Question: I have buttons setup on a website I'm working on. I would like to create a 2px border outside of the button, with a bit of spacing. See image of the design.

I'm able to create the border, but not the spacing outside of it. Here is the current dev site. the button is the first graphic.
I've tried 2 approaches so far..
1. Add a transparent border. Unfortunately, I can see the blue background of the button, so this didn't work. .hsContainer a.action_button {
padding: 15px 40px;
border: 5px solid rgba(255, 255, 255, .0);
outline: 2px solid #fff;
}
2. Added a div outside of the button, and added a border with padding to it. .slide-button {
padding: 10px;
border: 2px solid #fff;
}
While this looked fine for the top and bottom, on the sides it extended across the length of the site. I can't add a fixed width, because they will vary, so I'm not sure how to get it to work.
Any ideas?
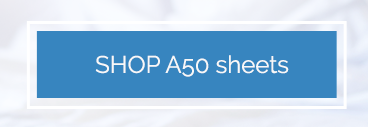
Answer: I believe you are looking for <URL>, like so:
'''
.hsContainer a.action_button {
padding: 15px 40px;
outline: 2px solid white;
outline-offset: 2px;
}
'''